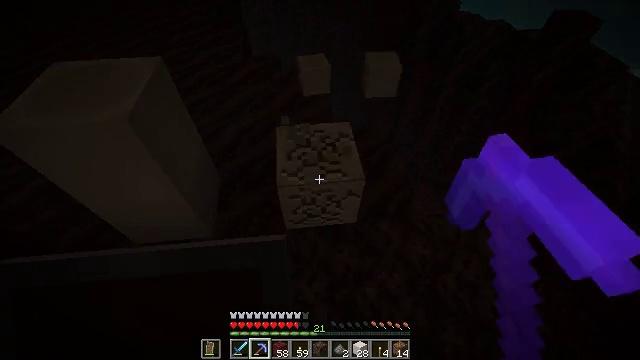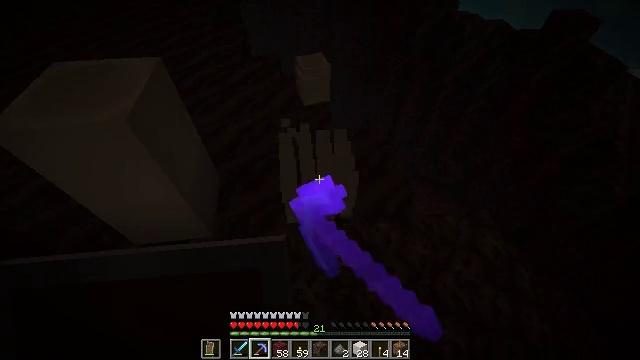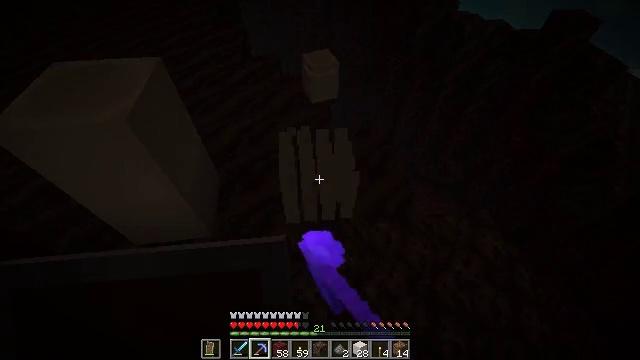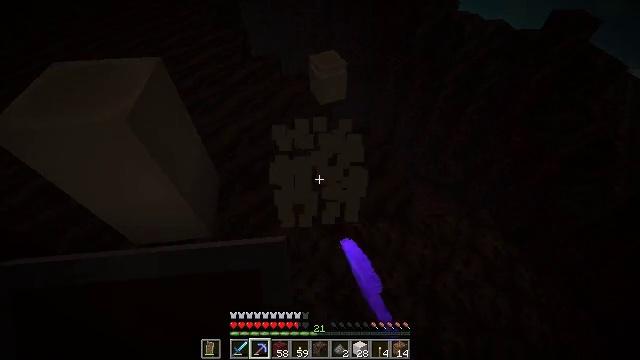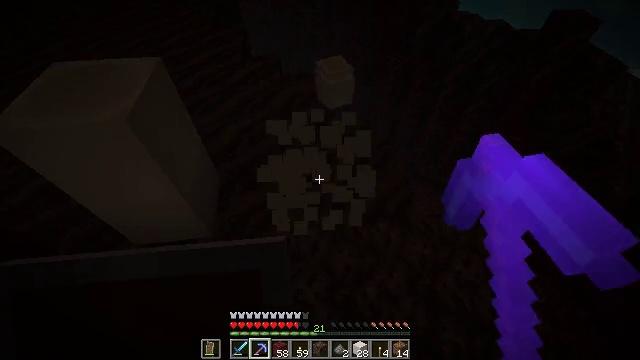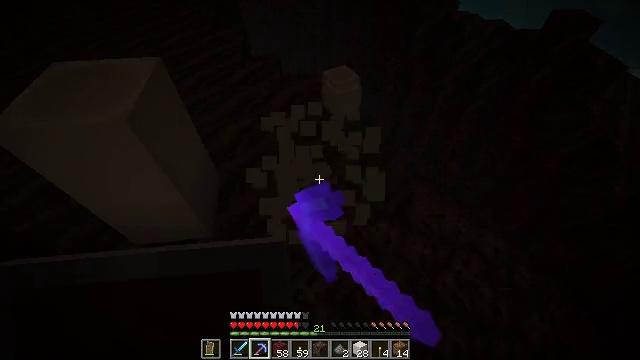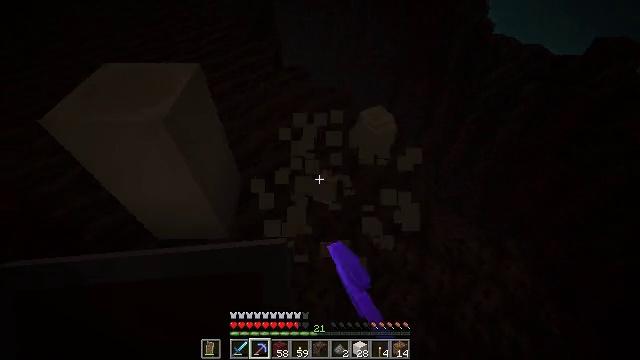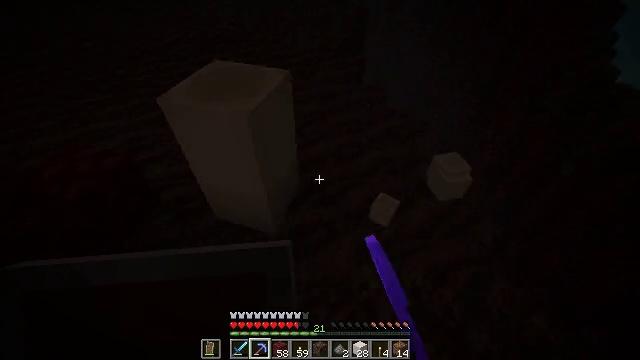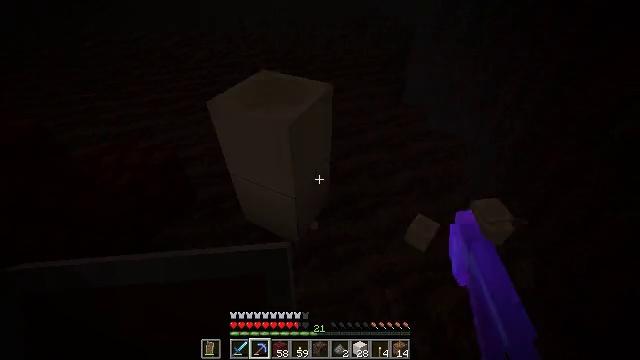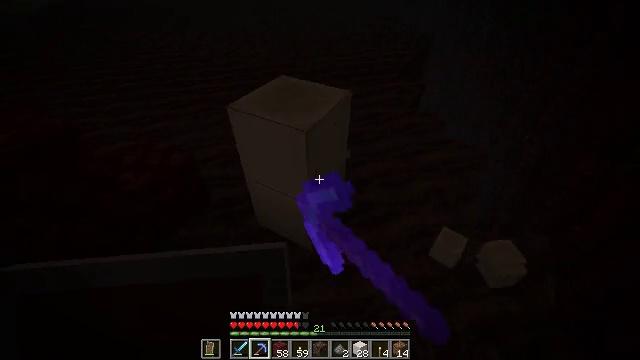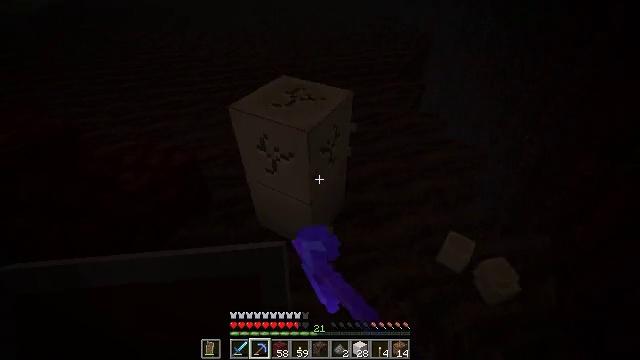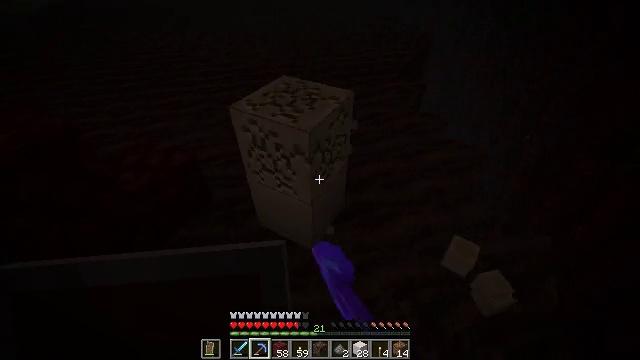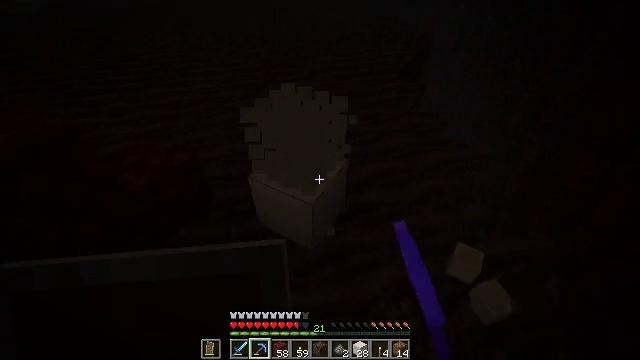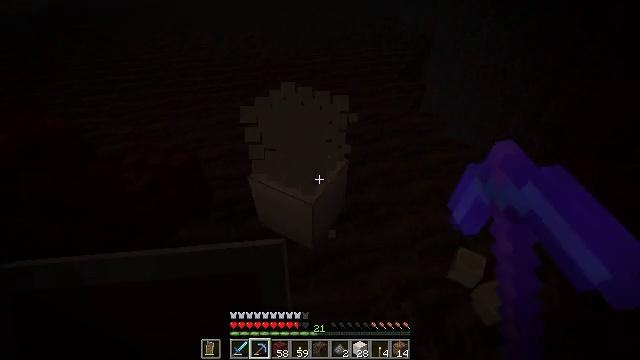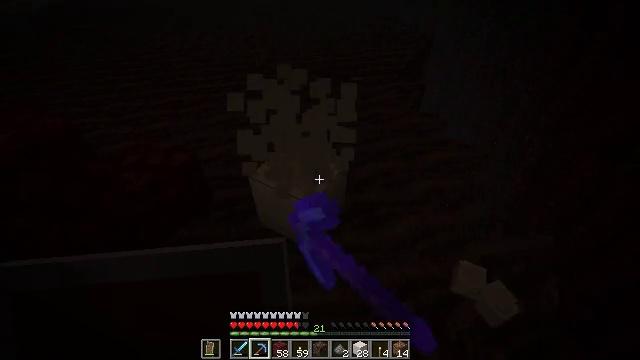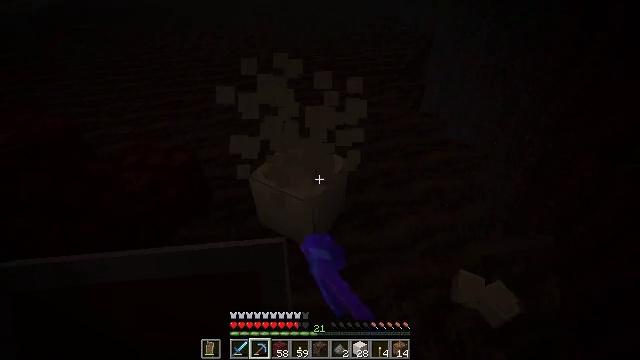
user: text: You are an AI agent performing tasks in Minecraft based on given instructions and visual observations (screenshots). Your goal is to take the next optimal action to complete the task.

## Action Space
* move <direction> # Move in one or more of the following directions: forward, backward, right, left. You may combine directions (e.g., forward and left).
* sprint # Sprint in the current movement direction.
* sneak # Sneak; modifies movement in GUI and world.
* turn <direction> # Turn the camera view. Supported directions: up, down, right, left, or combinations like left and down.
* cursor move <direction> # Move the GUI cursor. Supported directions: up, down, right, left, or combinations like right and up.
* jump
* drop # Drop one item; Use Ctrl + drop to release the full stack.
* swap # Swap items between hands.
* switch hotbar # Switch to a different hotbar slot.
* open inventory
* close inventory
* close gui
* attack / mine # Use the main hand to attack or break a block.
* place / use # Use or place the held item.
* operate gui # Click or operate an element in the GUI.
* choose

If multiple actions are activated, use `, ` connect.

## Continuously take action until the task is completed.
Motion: motion action
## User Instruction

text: Break the bone block to gather material.
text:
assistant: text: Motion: sneak, attack / mine
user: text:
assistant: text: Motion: sneak, attack / mine
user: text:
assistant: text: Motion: sneak, attack / mine
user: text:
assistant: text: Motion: sneak, attack / mine
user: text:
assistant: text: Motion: sneak, attack / mine
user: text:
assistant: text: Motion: move left, sneak, turn left and up, attack / mine
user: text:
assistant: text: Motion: move forward and move left, sneak, turn left and up, attack / mine
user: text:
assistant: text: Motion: move forward and move left, sneak, turn left and up, attack / mine
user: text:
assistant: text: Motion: sneak, turn left and up, attack / mine
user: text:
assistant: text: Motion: sneak, attack / mine
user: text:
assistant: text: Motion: sneak, attack / mine
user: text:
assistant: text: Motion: sneak, attack / mine
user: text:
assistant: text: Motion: sneak, attack / mine
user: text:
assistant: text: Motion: sneak, attack / mine
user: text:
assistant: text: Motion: sneak, attack / mine
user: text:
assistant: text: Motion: sneak, attack / mine
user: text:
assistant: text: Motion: sneak, turn left and down, attack / mine
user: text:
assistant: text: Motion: sneak, attack / mine
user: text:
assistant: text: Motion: sneak, attack / mine
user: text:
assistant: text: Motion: sneak, attack / mine
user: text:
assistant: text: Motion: sneak, attack / mine
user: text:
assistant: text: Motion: sneak, attack / mine
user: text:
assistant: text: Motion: sneak, turn down, attack / mine
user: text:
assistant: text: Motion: sneak, turn right and down, attack / mine
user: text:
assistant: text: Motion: sneak, turn right and down, attack / mine
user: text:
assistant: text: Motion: sneak, attack / mine